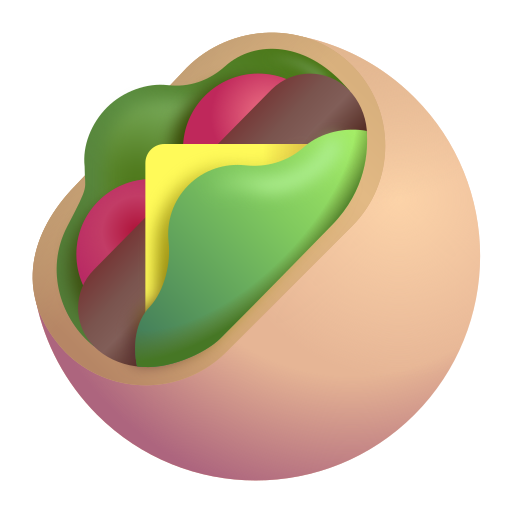
stuffed flatbread color